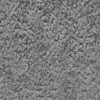
Label: not_dusty